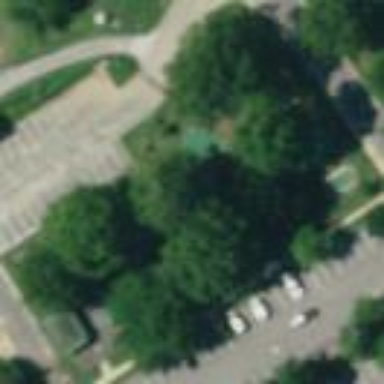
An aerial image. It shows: Miniature golf leisure land.